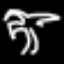
Label: palm tree